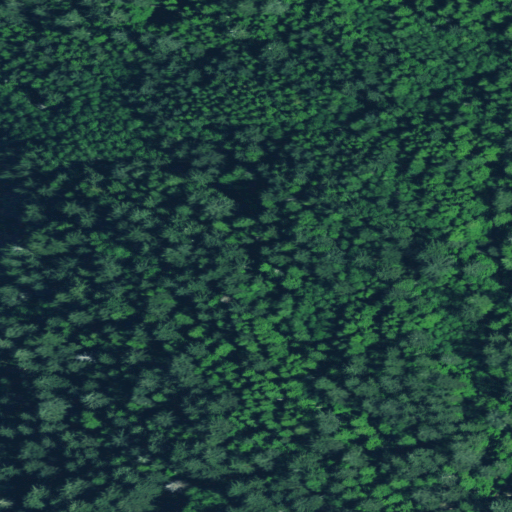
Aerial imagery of mountain in Oregon named Bald Mountain containing evergreen forest and mixed forest